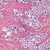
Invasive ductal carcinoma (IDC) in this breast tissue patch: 1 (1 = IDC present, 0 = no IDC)